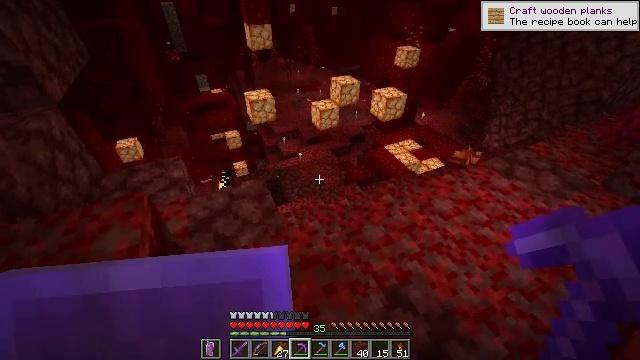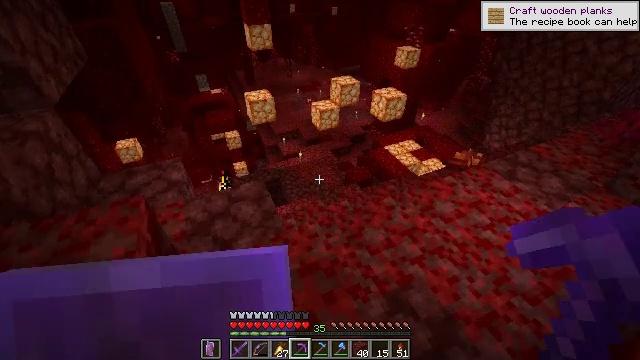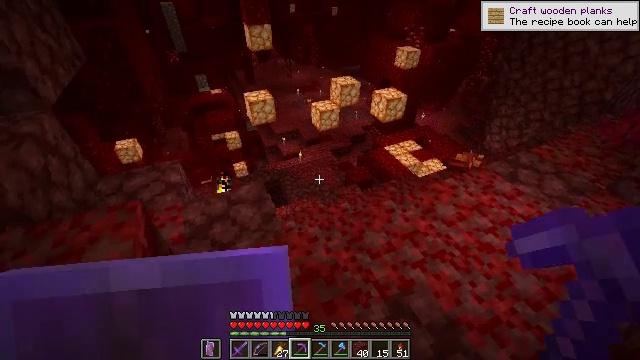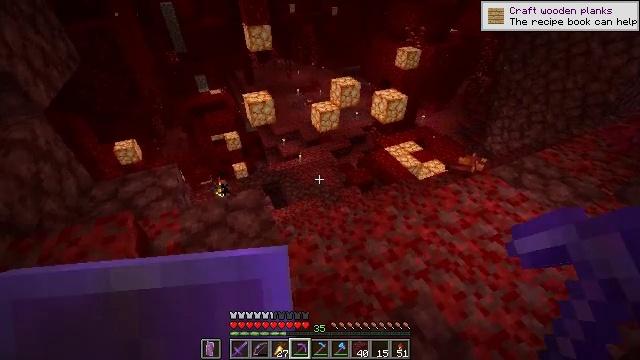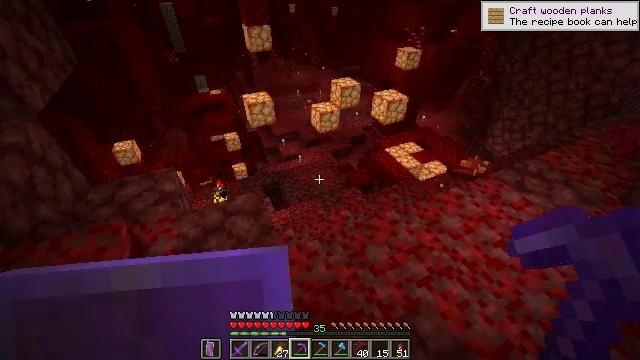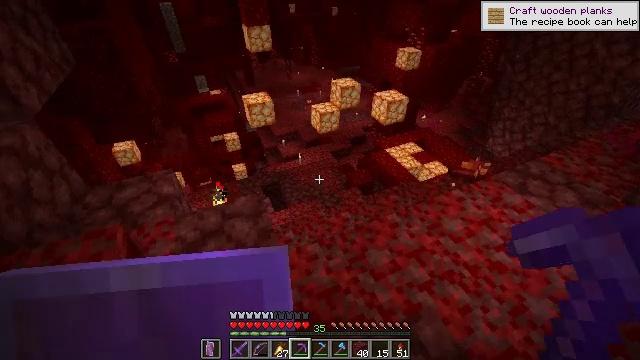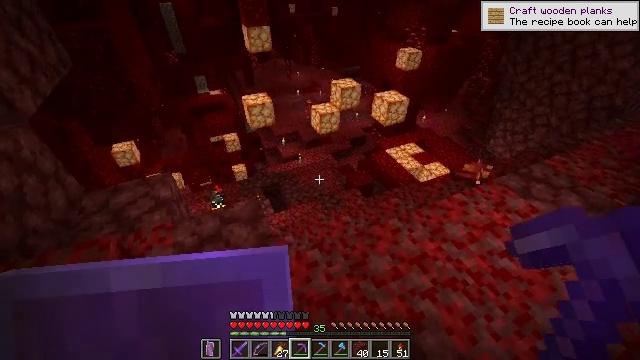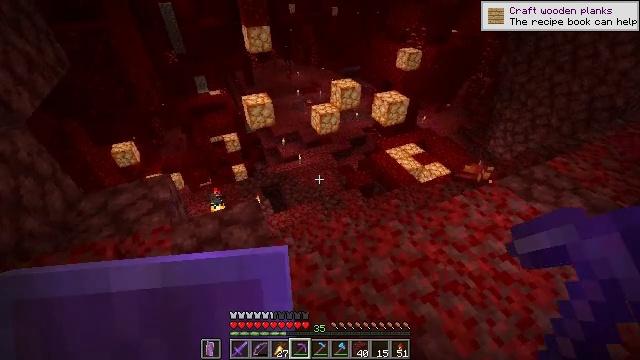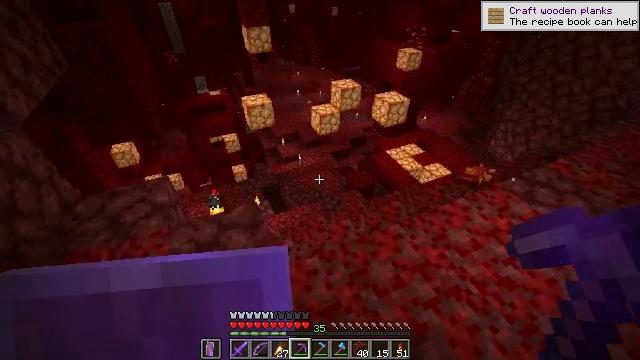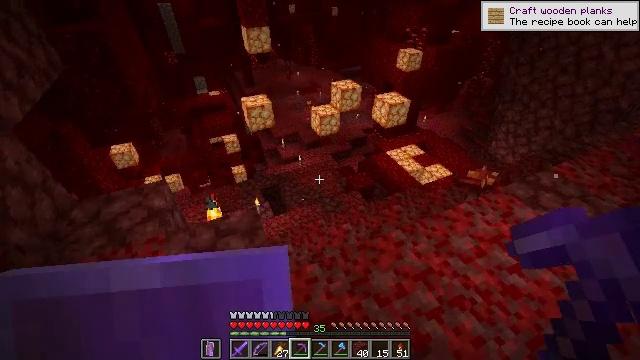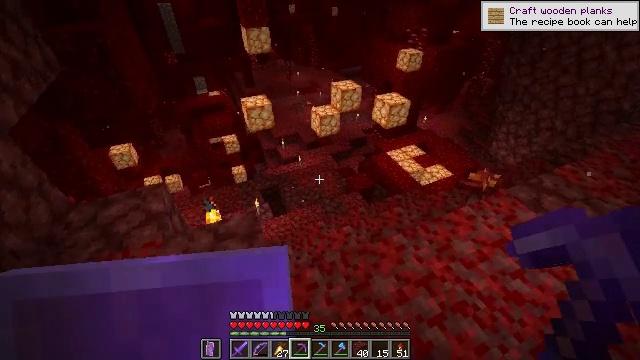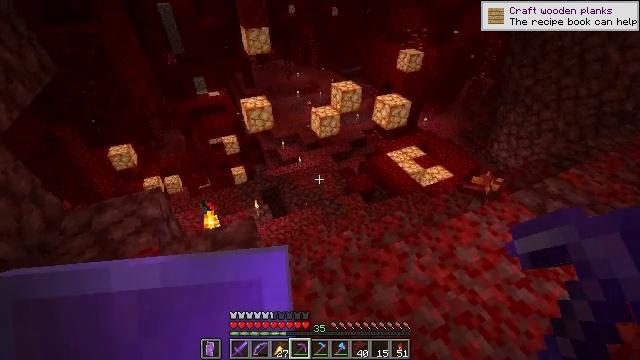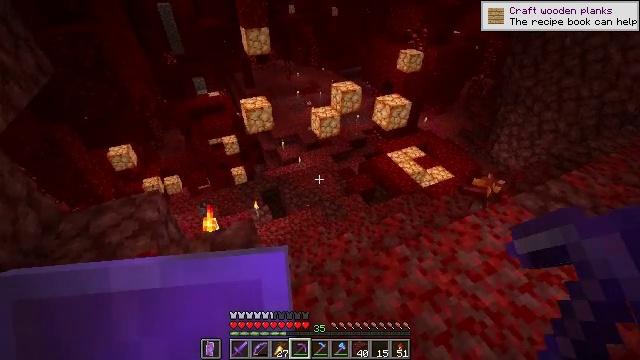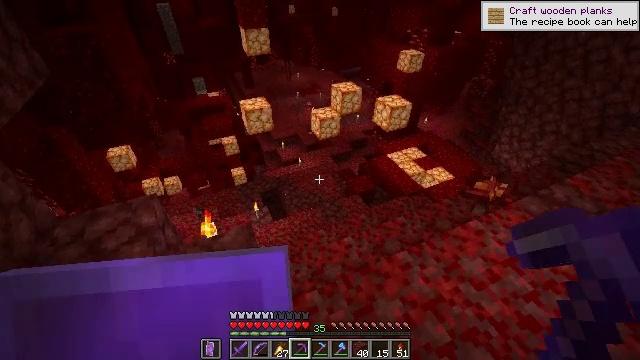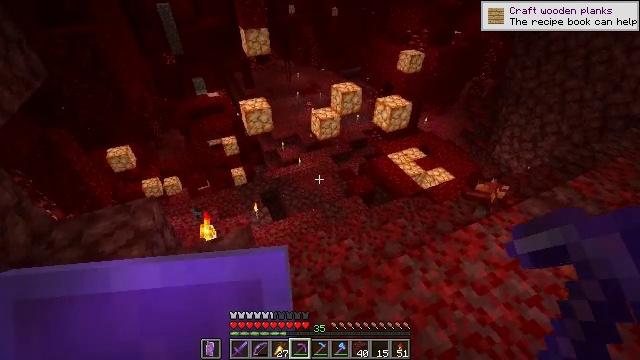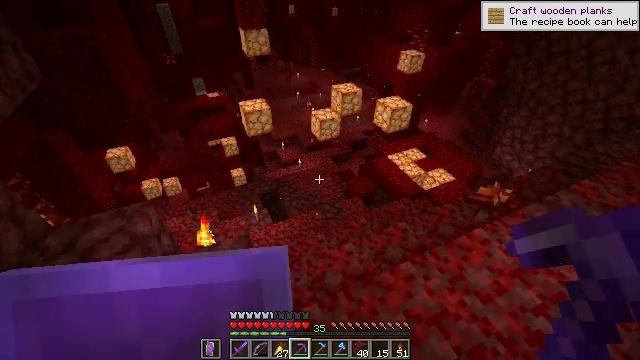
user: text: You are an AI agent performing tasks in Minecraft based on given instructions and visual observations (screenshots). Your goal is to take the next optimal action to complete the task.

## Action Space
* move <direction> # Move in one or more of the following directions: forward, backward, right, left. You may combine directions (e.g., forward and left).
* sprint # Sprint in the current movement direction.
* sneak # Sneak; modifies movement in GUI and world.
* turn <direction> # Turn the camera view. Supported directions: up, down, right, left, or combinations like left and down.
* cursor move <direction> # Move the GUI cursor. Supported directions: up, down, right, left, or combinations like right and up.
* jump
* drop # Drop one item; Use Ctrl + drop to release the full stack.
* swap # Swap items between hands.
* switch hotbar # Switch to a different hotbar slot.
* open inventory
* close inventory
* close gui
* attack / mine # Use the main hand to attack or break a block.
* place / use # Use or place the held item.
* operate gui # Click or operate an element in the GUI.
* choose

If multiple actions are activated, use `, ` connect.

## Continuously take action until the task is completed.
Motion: motion action
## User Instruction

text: Mine the nether wart block in the Nether.
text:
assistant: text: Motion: move forward, sneak
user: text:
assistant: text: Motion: move forward, sneak
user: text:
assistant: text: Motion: move forward, sneak
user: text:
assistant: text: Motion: move forward, sneak
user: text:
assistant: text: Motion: move forward, sneak
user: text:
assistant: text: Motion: move forward, sneak
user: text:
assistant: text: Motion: move forward, sneak
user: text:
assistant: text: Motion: move forward, sneak
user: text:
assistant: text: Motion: move forward, sneak
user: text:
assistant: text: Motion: move forward, sneak
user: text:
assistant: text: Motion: move forward, sneak
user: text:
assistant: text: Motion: move forward, sneak
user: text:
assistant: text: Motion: move forward, sneak
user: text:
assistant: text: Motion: move forward, sneak
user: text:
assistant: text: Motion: move forward, sneak
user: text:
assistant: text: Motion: move forward, sneak
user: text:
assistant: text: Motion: move forward, sneak
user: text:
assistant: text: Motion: move forward, sneak
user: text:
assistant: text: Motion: move forward, sneak
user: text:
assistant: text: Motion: move forward, sneak, turn up
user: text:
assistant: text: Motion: move forward, sneak, turn left and up
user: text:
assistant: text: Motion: move forward, sneak, turn left and up
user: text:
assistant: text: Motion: move forward, sneak
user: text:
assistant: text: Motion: move forward, sneak, turn left and up
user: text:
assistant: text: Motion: move forward and move right, sneak, turn left and up
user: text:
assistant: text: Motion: move forward and move right, sneak, turn left
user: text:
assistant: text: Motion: move forward and move right, sneak
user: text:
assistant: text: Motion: move forward and move right, sneak
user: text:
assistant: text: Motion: move forward and move right, sneak
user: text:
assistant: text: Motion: move forward, sneak